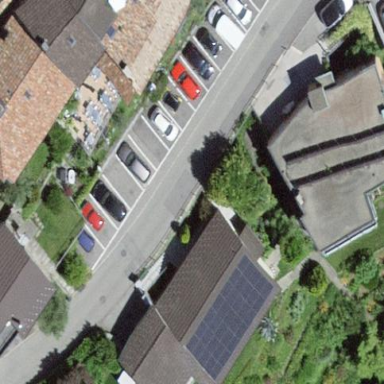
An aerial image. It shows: Parking lane designated for parking.